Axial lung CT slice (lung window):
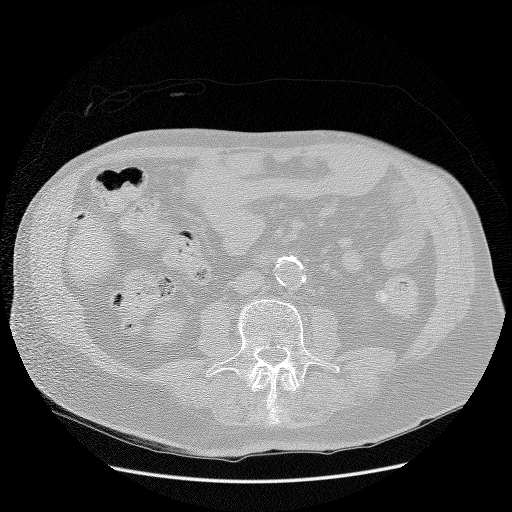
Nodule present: no